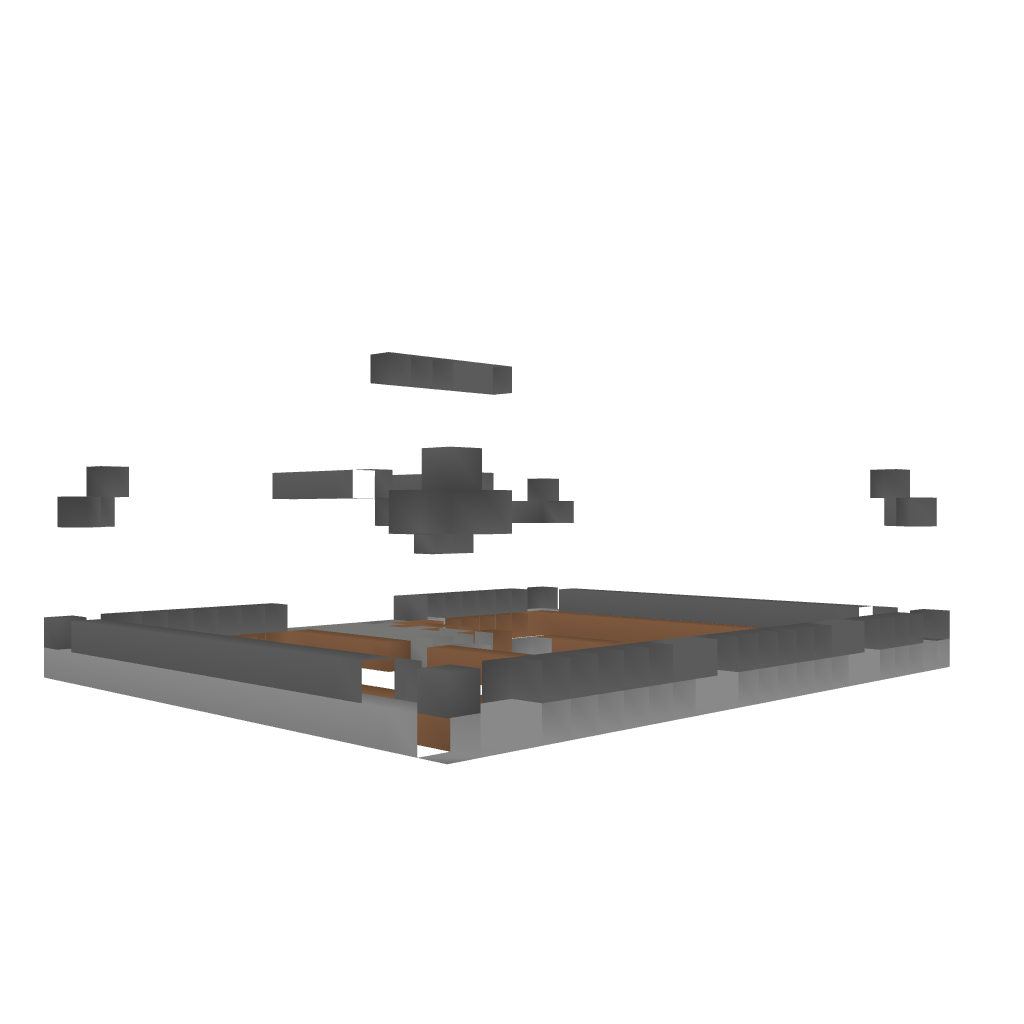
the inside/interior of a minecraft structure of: Modern Government Building